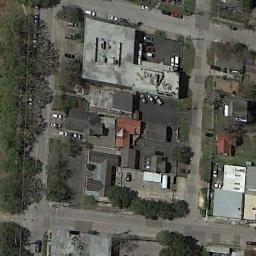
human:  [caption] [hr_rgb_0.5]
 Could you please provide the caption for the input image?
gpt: There are many buildings in medium residential area .

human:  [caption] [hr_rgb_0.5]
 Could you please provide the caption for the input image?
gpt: The medium residential area has some houses of different sizes and parking lots and some roads go through the medium residential area .

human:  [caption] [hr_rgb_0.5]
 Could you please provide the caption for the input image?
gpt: The medium residential is next to the road .

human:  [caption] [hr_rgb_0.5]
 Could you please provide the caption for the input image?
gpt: The houses in the mid-sized residential area are in a jumble .

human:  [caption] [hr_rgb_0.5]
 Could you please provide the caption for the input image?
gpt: There are some buildings and green trees on the medium residential area .